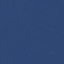
Land use / land cover: SeaLake